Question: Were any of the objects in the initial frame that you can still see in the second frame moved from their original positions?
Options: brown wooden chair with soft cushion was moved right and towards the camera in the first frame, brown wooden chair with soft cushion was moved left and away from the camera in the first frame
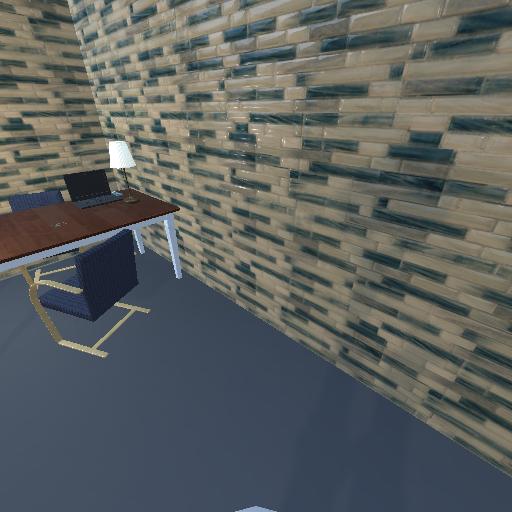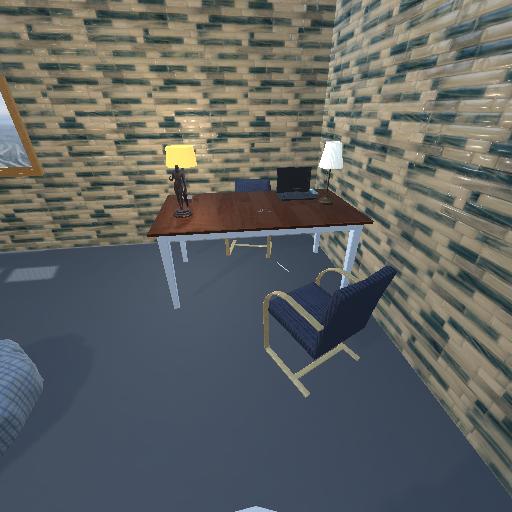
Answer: brown wooden chair with soft cushion was moved right and towards the camera in the first frame